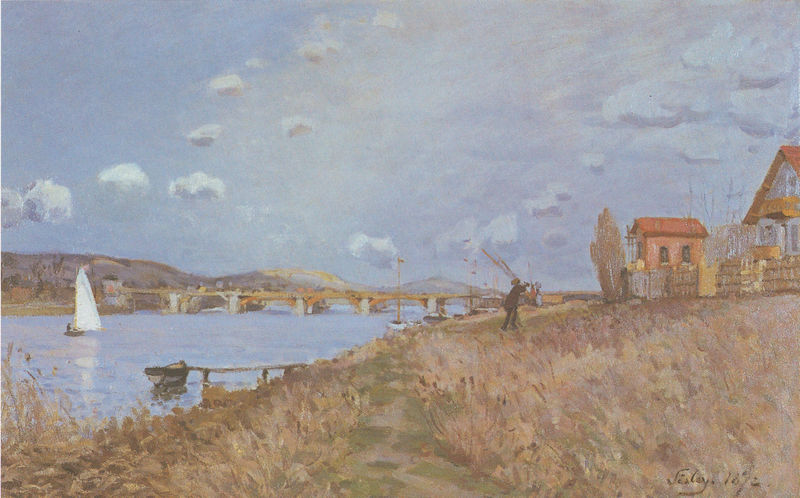
Titel: Le pont d'Argenteuil en 1872
Künstler: Alfred Sisley
Standort: Memphis (Tennessee)
Institution: Memphis Brooks Museum of Art
Schlagwörter: baum, berg, blau, gemälde, himmel, mann, wasser, weiß, wolken, bäume, fluss, gelb, grün, impressionismus, landschaft, menschen, ocker, see, stadt, ufer, braun, fenster, frankreich, grau, hell, hintergrund, hüte, orange, pastell, pfeiler, schwarz, dach, gebäude, gras, haus, rasen, rot, weg, wiese, wolke, zaun, malerei, blass, mensch, signatur, öl, deich, feld, ferne, gracht, gräser, häuser, hügel, natur, norden, pappel, schilf, spiegelung, wind, brücke, gehen, gewässer, hütte, pfad, sonne, land, figur, pflanzen, arbeit, boot, boote, genre, kahn, hellblau, balkon, schiff, schiffe, segel, segelboot, segelschiffe, sommer, strand, bogen, fahne, fischer, flagge, mast, segelschiff, acker, hafer, heu, korn, mittag, weizen, berge, gebirge, zug, dorf, dächer, tag, arbeiter, bogenbrücke, masten, bootssteg, steg, monet, ruderboot, blumenwiese, bauer, bucht, segelboote, segeln, corinth, lovis, übergang, draußen, wei0, angel, fernsicht, seurat, sisley, leicht, alfred sisley, steig, anlegestelle, brücken, angler, angeln, grachten, ruderboote, sgeln, wölkchen, mäume, schif, landschaftsdarstellung, anlege, atmospäre, haffer, haus am fluss, zong, zweite brücke, e, impessionistisch, angek